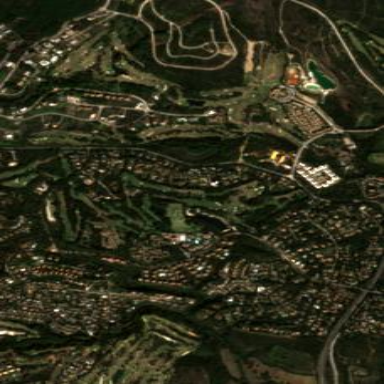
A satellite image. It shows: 18-hole golf course categorized under leisure land.